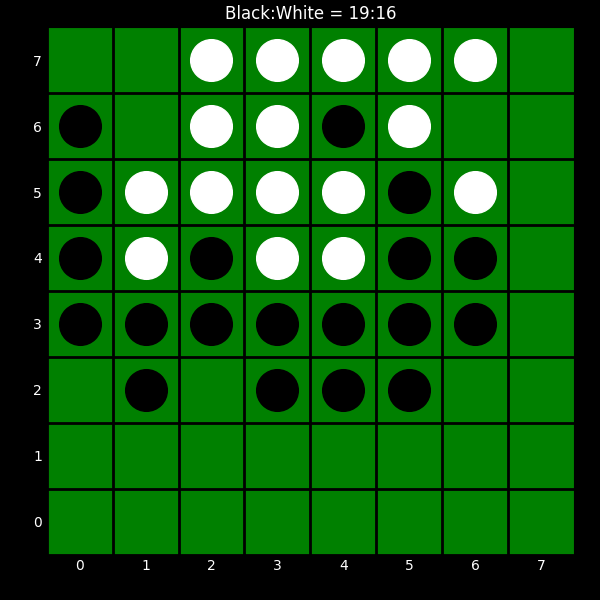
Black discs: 19
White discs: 16